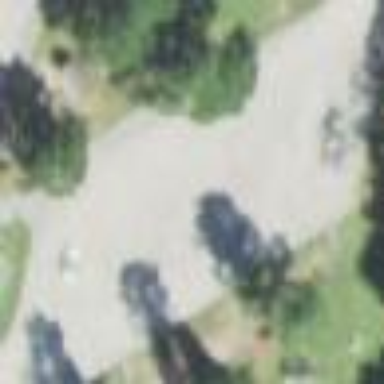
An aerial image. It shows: Parking area with asphalt surface.